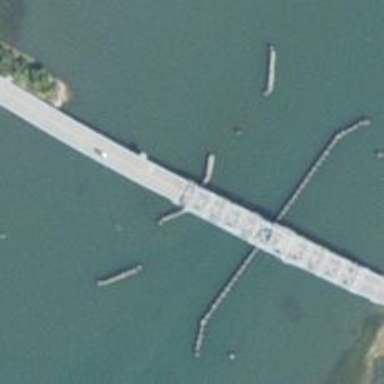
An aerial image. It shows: Unclassified road with swing bridge.